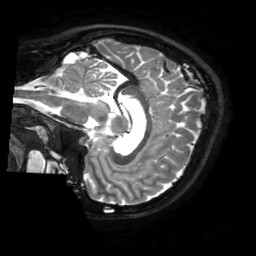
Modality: T2w
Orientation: sagittal
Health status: healthy
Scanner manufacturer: philips
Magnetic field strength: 3 T
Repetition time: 2.5 s
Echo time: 0.25 s